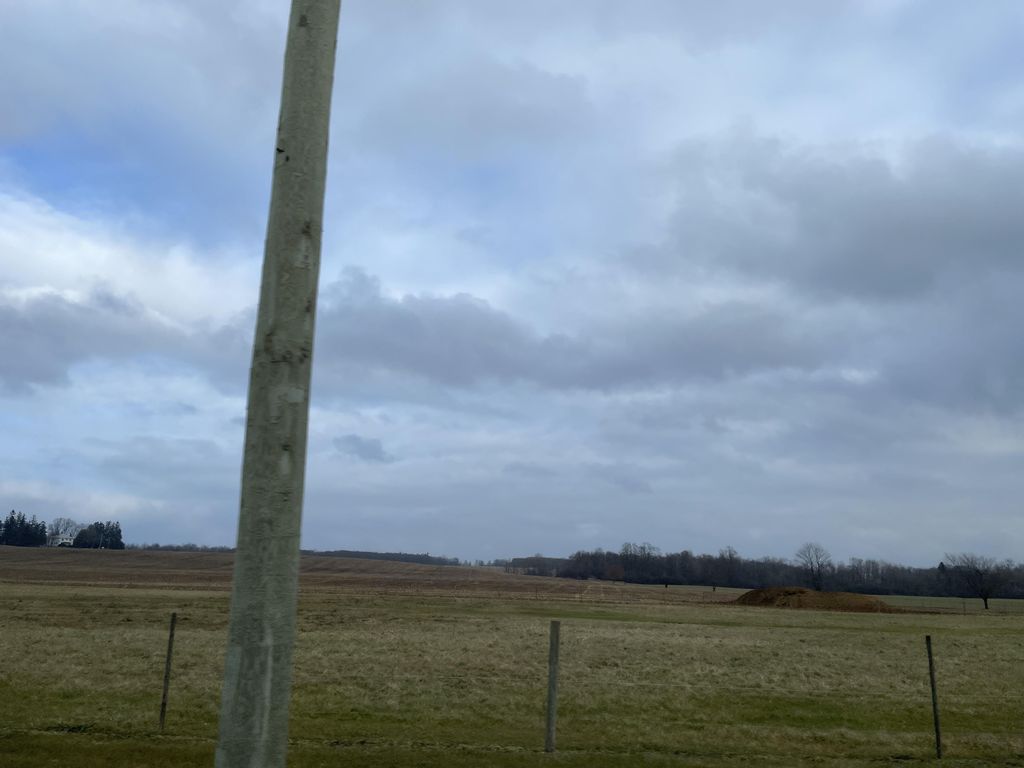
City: kitchener-waterloo